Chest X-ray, PA view. Patient: 72 years old, sex M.
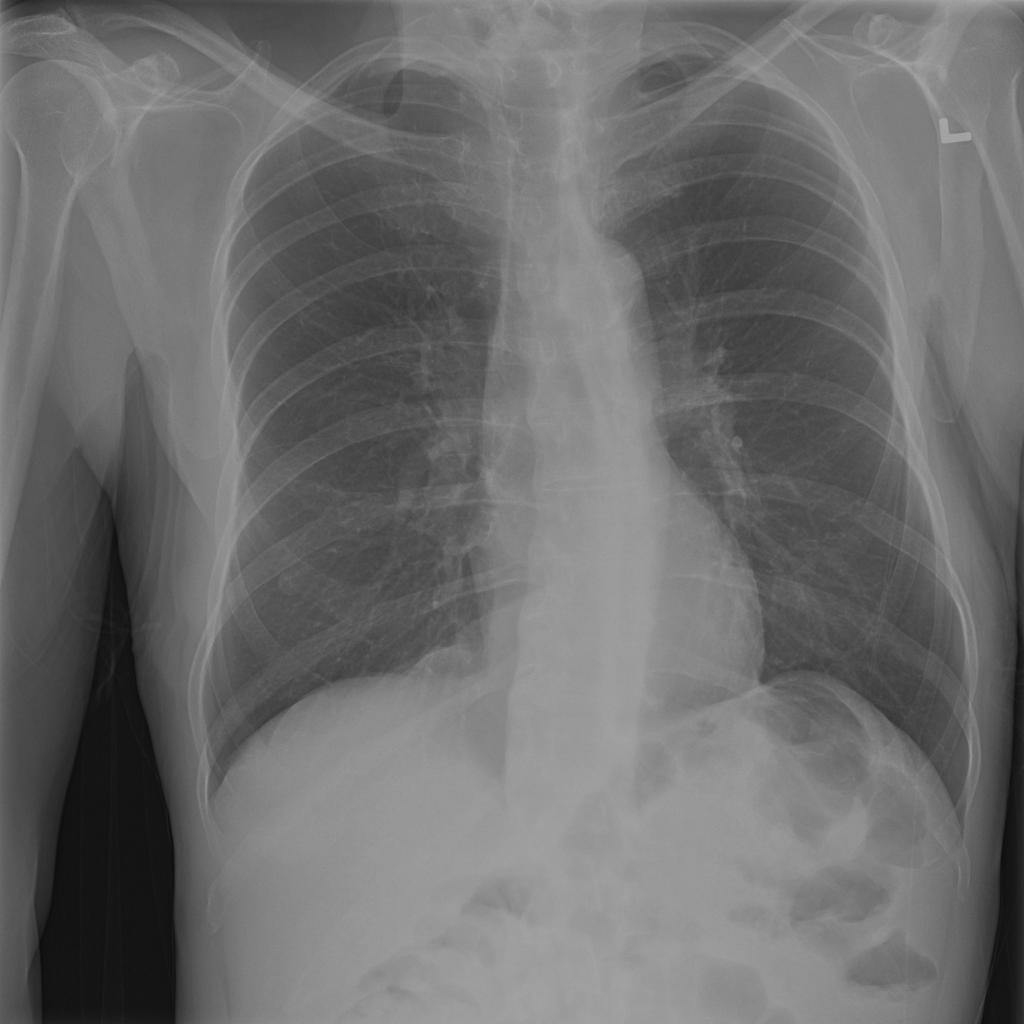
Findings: Atelectasis